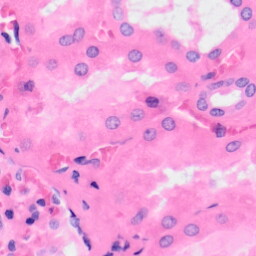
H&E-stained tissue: Kidney